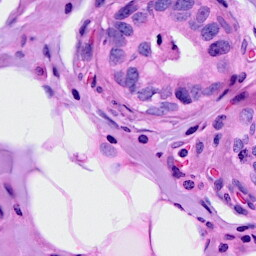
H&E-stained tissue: Breast